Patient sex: M
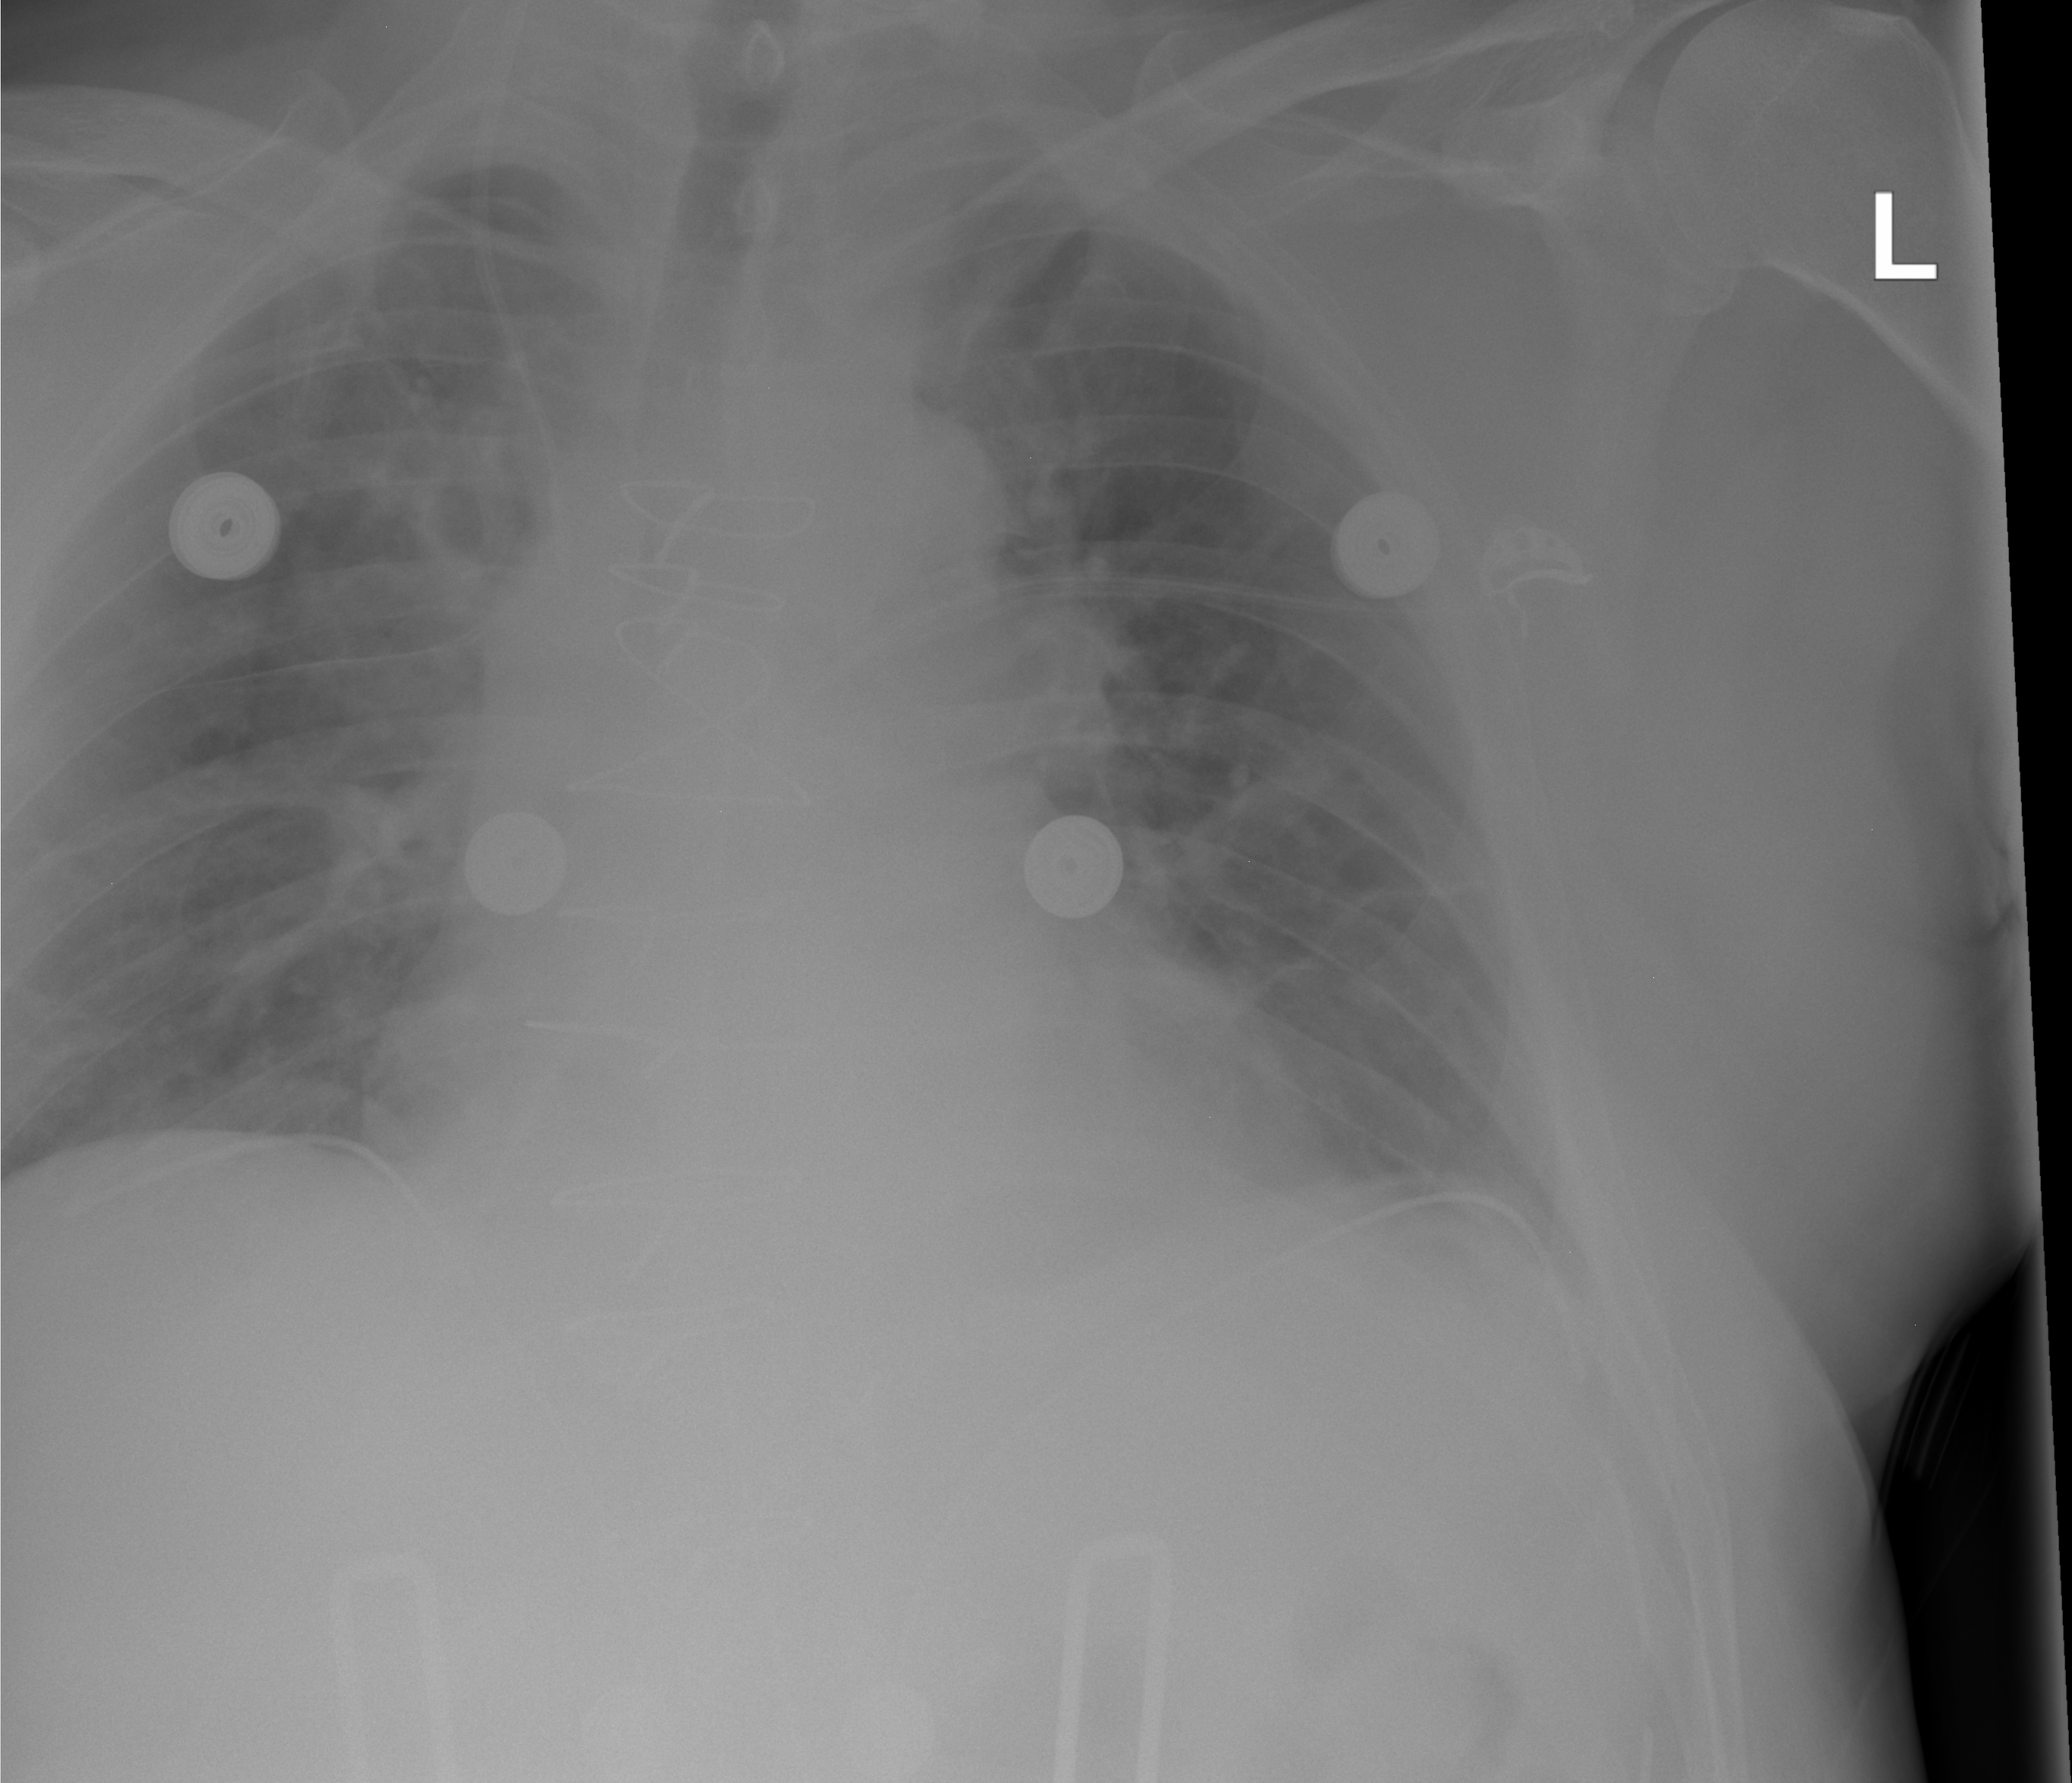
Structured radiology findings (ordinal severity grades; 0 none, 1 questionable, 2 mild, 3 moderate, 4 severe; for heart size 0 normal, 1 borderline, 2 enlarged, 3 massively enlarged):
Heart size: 2
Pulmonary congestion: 0
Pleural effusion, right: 0
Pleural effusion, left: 1
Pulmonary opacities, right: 2
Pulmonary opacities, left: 0
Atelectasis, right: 1
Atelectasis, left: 1